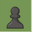
Piece: bP